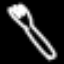
Label: fork